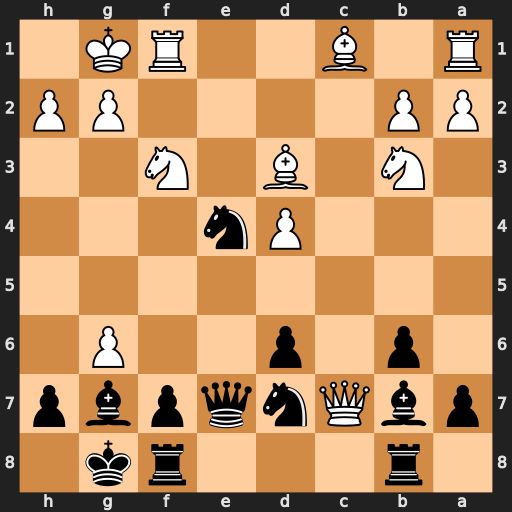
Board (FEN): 1r3rk1/pbQnqpbp/1p1p2P1/8/3Pn3/1N1B1N2/PP4PP/R1B2RK1
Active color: b
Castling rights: -
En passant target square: -
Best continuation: Rfc8 Qxb7 Rxb7